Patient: sex F, age 63
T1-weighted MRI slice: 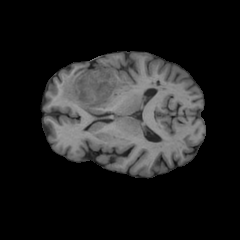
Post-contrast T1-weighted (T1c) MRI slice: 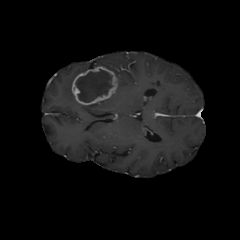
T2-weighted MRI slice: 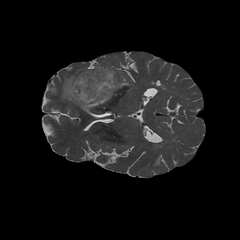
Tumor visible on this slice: yes
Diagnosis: Glioblastoma, IDH-wildtype
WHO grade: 4